高一 · 计数
（2020$\cdot$湖北模拟）某城市在进行创建文明城市的活动中，为了解居民对 “创建文明城” 的满意程度, 组织居民给活动打分（分数为整数，满分 100 分）, 从中随机抽取一个容量为 120 的样本,发现所给数据均在 $[40,100]$ 内. 现将这些分数分成以下 6 组并画出样本的频率分布直方图, 但不小心污损了部分图形, 如图所示. 观察图形则下列说法中有错误的是（）

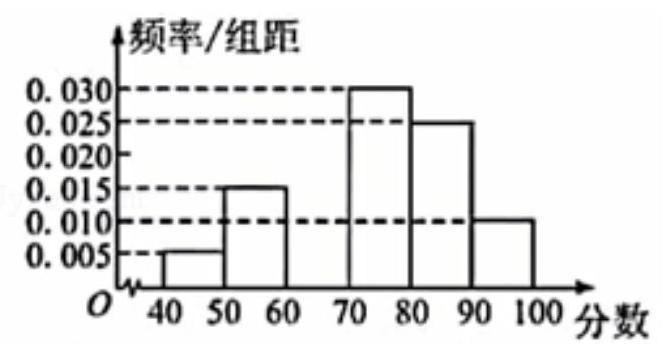
A. 第三组的频数为 18 人

B. 根据频率分布直方图估计众数为 75 分

C. 根据频率分布直方图估计样本的平均数为 75 分

D. 根据频率分布直方图估计样本的中位数为 75 分
答案: C
解析: 解: 对于 $A$, 因为各组的频率之和等于 1 , 所以分数在 $[60,70)$ 内的频率为: $f=1-10$ $(0.005+0.015+0.030+0.025+0.010)=0.15$,

所以第三组 $[60,70 ）$ 的频数为 $120 \times 0.15=18$ (人), 故正确;

对于 $B$, 因为众数的估计值是频率分布直方图中最高矩形的中点, 从图中可看出众数的估计值为 75 分，故正确;

对于 $C$, 又根据频率分布直方图, 样本的平均数的估计值为: $45 \times(10 \times 0.005)+55 \times(10 \times 0.015)$ $+65 \times(10 \times 0.015)+75 \times(10 \times 0.03)+85 \times(10 \times 0.025)+95 \times(10 \times 0.01)=73.5$ (分)，故错误;

对于 $D$, 因为 $(0.05+0.15+0.15) \times 10=0.35<0.5,(0.05+0.15+0.15+0.3) \times 10>0.5$, 所以中位数位于 $[70,80)$ 上, 所以中位数的估计值为: $70+\frac{0.5-0.35}{0.030}=75$, 故正确;故选: $C$.